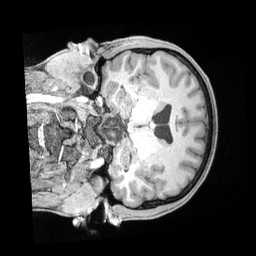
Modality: T1w
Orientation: coronal
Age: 34
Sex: male
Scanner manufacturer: siemens
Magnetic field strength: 3 T
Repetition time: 2 s
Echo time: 0.00211 s